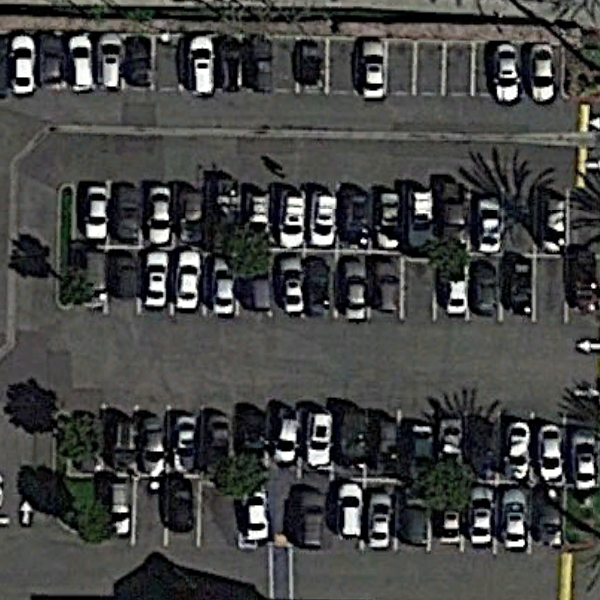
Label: Parking